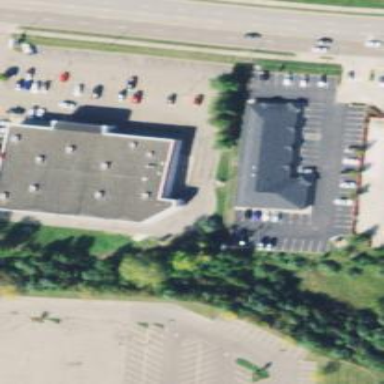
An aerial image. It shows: Retail building.